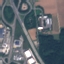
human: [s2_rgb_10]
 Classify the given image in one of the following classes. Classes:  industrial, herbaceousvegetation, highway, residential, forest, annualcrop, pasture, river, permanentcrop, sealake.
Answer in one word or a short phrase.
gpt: Highway